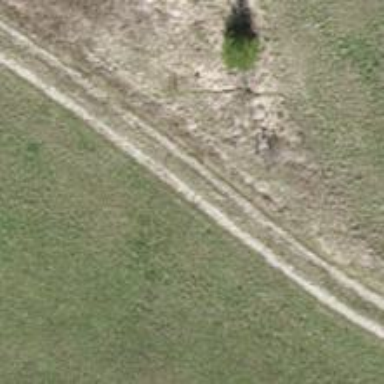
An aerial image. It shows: Track with grade 4 tracktype.